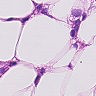
Metastatic tissue present: yes